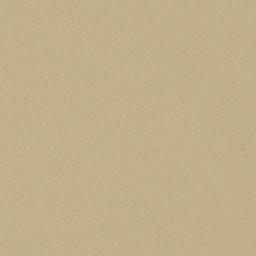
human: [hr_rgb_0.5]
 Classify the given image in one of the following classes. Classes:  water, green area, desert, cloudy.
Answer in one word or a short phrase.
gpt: desert